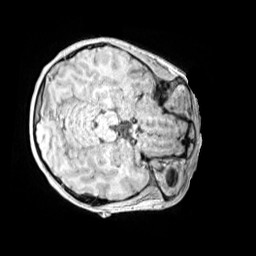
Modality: MP2RAGE
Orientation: axial
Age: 10
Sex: female
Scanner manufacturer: siemens
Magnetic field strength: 3 T
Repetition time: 4 s
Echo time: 0.00299 s